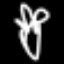
Label: palm tree